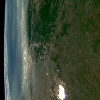
Label: land